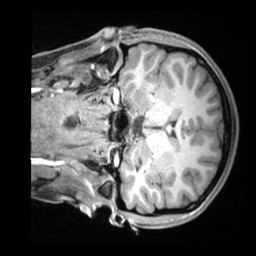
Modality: T1w
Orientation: coronal
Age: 22
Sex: female
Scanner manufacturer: siemens
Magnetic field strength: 3 T
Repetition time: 1.68 s
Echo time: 0.00188 s